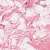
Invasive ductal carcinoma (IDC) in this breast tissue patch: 0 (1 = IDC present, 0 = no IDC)